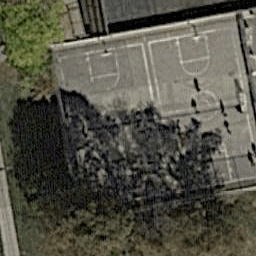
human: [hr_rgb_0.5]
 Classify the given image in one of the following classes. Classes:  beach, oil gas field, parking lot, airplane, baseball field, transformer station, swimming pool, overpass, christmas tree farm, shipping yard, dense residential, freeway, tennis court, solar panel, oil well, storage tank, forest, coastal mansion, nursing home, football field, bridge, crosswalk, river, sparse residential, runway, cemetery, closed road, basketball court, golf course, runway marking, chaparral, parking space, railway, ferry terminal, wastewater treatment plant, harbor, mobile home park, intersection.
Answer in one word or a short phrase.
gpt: basketball court